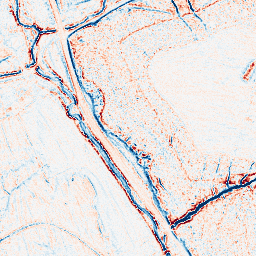
Category: edge_preserving
Decomposition family: anisotropic_diffusion
Decomposition parameters: iterations: 5
kappa: 100
gamma: 0.2
Upsampling method: quartic
Upsampling parameters: scale: 2
Upsampling scale: 2